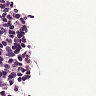
Metastatic tissue present: no